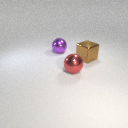
large purple metal sphere to the left of large red metal sphere